Question: The company recently came upon the need to create a side by side record comparison in Visualforce / Apex. We routinely have the need to merge leads into contacts. Previously this was handled in S-Controls; however, recent initiatives and desire to have support for our code on into the future has pushed us to move many of our S-Controls into Visualforce pages and Apex code.
We are looking to achieve something like this:

I have experimented somewhat (with little luck) doing this using the 'apex:pageBlockTable' tag; however, I am not sure how to get two sets of data to render through when it is expecting a single SObject.
All of the prior code I have to work with was done in S-Controls using JavaScript; and while this code does work now - we need to port this to a VisualForce page. Obviously I can manually write this using HTML tables...etc but I believe that defeats the purpose of using the stock Salesforce functionality.
I'm definitely open to alternative methods - as the one i have outlined works, but requires an almost painful amount of coding to make it viable (especially as fields are updated/removed/added in the future).
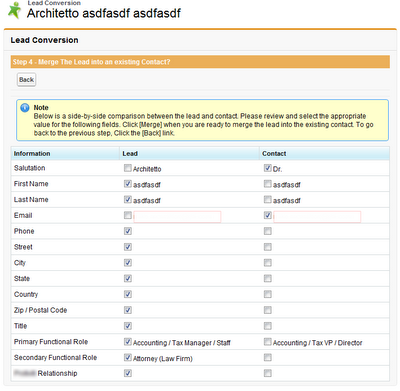
Answer: The answer ended up being very straight forward!
- As it turns out, the 'apex:pageBlockTable' can handle pretty much any kind of object passed into the 'value' parameter, be it an array of SObjects or an array of MyFooBar objects.
- we needed a wrapper class to encapsulate two records at the same time:
'''
public with sharing class LeadContactCompareWrapper {
public static final String SALUTATION = 'Salutation';
public static final String FIRST_NAME = 'First Name';
public static final String LAST_NAME = 'Last Name';
public static final String EMAIL = 'Email';
public static final String PHONE = 'Phone';
public static final String STREET = 'Street';
public static final String CITY = 'City';
public static final String STATE = 'State';
public static final String COUNTRY = 'Country';
public static final String ZIP_POSTAL = 'Zip / Postal Code';
public static final String TITLE = 'Title';
public static final String PRIMARY_FUNCTIONAL_ROLE = 'Primary Functional Role';
public static final String SECONDARY_FUNCTIONAL_ROLE = 'Secondary Functional Role';
public static final String BULLETIN = 'Bulletin';
public static final String CREDIT_MEMO = 'Credit Memo';
public static final String FS_INSIGHTS = 'FS Insights';
public static final String MANUFAC_IND_INSIGHTS = 'Manufact. Ind Insights';
public static final String LIT_AND_FRAUD = 'Lit. & Fraud News';
public static final String REGULATORY_INSIGHTS = 'Regulatory Insights';
private Lead lead;
private Contact contact;
public List<Compare> information { get; set; }
public List<Compare> marketing { get; set; }
public List<Compare> furtherDetails { get; set; }
public List<SelectOption> names { get;set; }
public String newName { get;set; }
public Id getContactId() {
return this.contact.Id;
}
public Id getAccountId() {
return this.contact.Account.Id;
}
public Id getLeadId() {
return this.lead.Id;
}
public Lead getLead() {
return this.lead;
}
public Contact getContact() {
return this.contact;
}
public LeadContactCompareWrapper(Lead lead, Contact contact) {
this.lead = [Select Id, DeliveryPreference__c, ACE__c,AML__c,BusContinuity__c,CorpGovSOX__c,ERM__c,FinancialRisk__c,InternalAudit__c,ITAsset__c,ITAudit__c,ITSecurity__c,LitSupport__c,ORM__c,SelfAssessment__c,SpendRisk__c, Owner.Name, Company, Bulletin__c,Credit_Memo__c,FSInsights__c,Manufact_Ind_Insights__c,LitFraudNews__c,RegulatoryInsights__c, LastModifiedDate, Salutation, FirstName, LastName, Email, Phone, Street, City, State, Country, PostalCode, Title, Primary_Functional_Role__c, SecondaryFunctionalRole__c From Lead Where Id = :lead.Id];
this.contact = [Select Id, Owner.Name, Account.Id, Account.Name, Bulletin__c,Credit_Memo__c,FSInsights__c,Manufact_Ind_Insights__c,LitFraudNews__c,RegulatoryInsights__c, LastModifiedDate, Salutation, FirstName, LastName, Email, Phone, MailingStreet, MailingCity, MailingState, MailingCountry, MailingPostalCode, Title, Primary_Functional_Role__c, SecondaryFunctionalRole__c From Contact Where Id = :contact.Id];
this.init();
}
private void init() {
this.information = new List<Compare>();
this.marketing = new List<Compare>();
this.furtherDetails = new List<Compare>();
// this part will suck but it has to be done
information.add(this.createCompare(SALUTATION,
(this.lead.Salutation != null) ? this.lead.Salutation : '',
(this.contact.Salutation != null) ? this.contact.Salutation : ''
));
/* Continue adding as many compare fields for the 'information' section as needed... */
// Marking Subscriptions
marketing.add(this.createCompare(BULLETIN,
(this.lead.Bulletin__c != null) ? this.lead.Bulletin__c : '',
(this.contact.Bulletin__c != null) ? this.contact.Bulletin__c : ''
));
/* Continue adding as many compare fields for the 'marketing' section as needed... */
// Further information - just for display purposes
furtherDetails.add(this.createCompare('Owner',
(this.lead.Owner.Name != null) ? this.lead.Owner.Name : '',
(this.contact.Owner.Name != null) ? this.contact.Owner.Name : '',
false,
true
));
/* Continue adding as many compare fields for the 'further information' section as needed... */
}
/*
* Creates a comparison object
*/
private Compare createCompare(string label, String val1, String val2, Boolean isVal1, Boolean isVal2) {
Compare c = new Compare(label);
c.selectVal1 = isVal1;
c.selectVal2 = isVal2;
c.val1 = val1;
c.val2 = val2;
return c;
}
/*
* Defaults our comparison to value 1 as selected
*/
private Compare createCompare(String label, String val1, String val2) {
return createCompare(label, val1, val2, true, false);
}
}
'''
- We need to create a 'compare' class that holds two values and two booleans based on which value is selected (and a row label to display on the table):
'''
public class Compare {
public Compare (String label) {
this.label = label;
}
public String label { get; set; }
public Boolean selectVal1 { get; set; }
public Boolean selectVal2 { get; set; }
public String val1 { get; set; }
public String val2 { get; set; }
}
'''
Then it is as simple as putting it all on a VF page with the following:
'''
<apex:pageblocktable value="{!leadToContact.information}" var="compare">
<apex:column>
<apex:facet name="header">Information</apex:facet>
{!compare.label}
</apex:column>
<apex:column>
<apex:facet name="header">Lead</apex:facet>
<apex:inputcheckbox id="val1" label="{!compare.val1}" onclick="uncheckOtherCompare(this);" title="{!compare.val1}" value="{!compare.selectVal1}" />
<apex:outputlabel value="{!compare.val1}" />
</apex:column>
<apex:column>
<apex:facet name="header">Contact</apex:facet>
<apex:inputcheckbox id="val2" label="{!compare.val2}" onclick="uncheckOtherCompare(this);" value="{!compare.selectVal2}" />
<apex:outputlabel value="{!compare.val2}" />
</apex:column>
</apex:pageblocktable>
'''
Finally we just need a little javascript to make the radio buttons behave properly :)
'''
function uncheckOtherCompare(obj) {
// Get the id of the object being checked
var objId = obj.id;
if (objId.indexOf('val1') >= 0) {
objId = objId.replace('val1', 'val2');
} else {
objId = objId.replace('val2', 'val1');
}
if (obj.checked) {
document.getElementById(objId).checked = false;
} else if (!document.getElementById(objId).checked) {
// If the user is trying to uncheck both boxes, recheck the box that is being passed in.
// We can't have 'no' boxes checked on a given row
obj.checked = true;
}
}
'''
The javascript can be placed pretty much anywhere on the page, but it's best to either link it or place it at the top of the document just after the opening tag.
Once this has been done you can (from the code) access your 'LeadContactCompareWrapper.[information|marking|furtherDetails]' array and step through each one to determine the selected values, or write additional helper classes to expedite the process.
With this in place we were able to create a side-by-side record comparison that allowed us to merge our leads directly into our contacts!